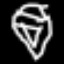
Label: diamond